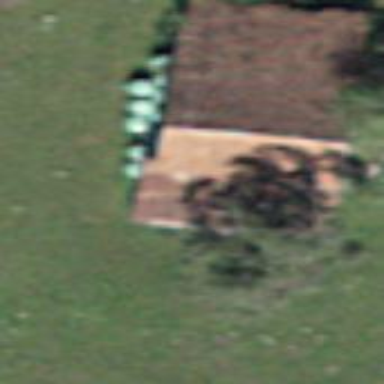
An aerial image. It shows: Rural barn.